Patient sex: F
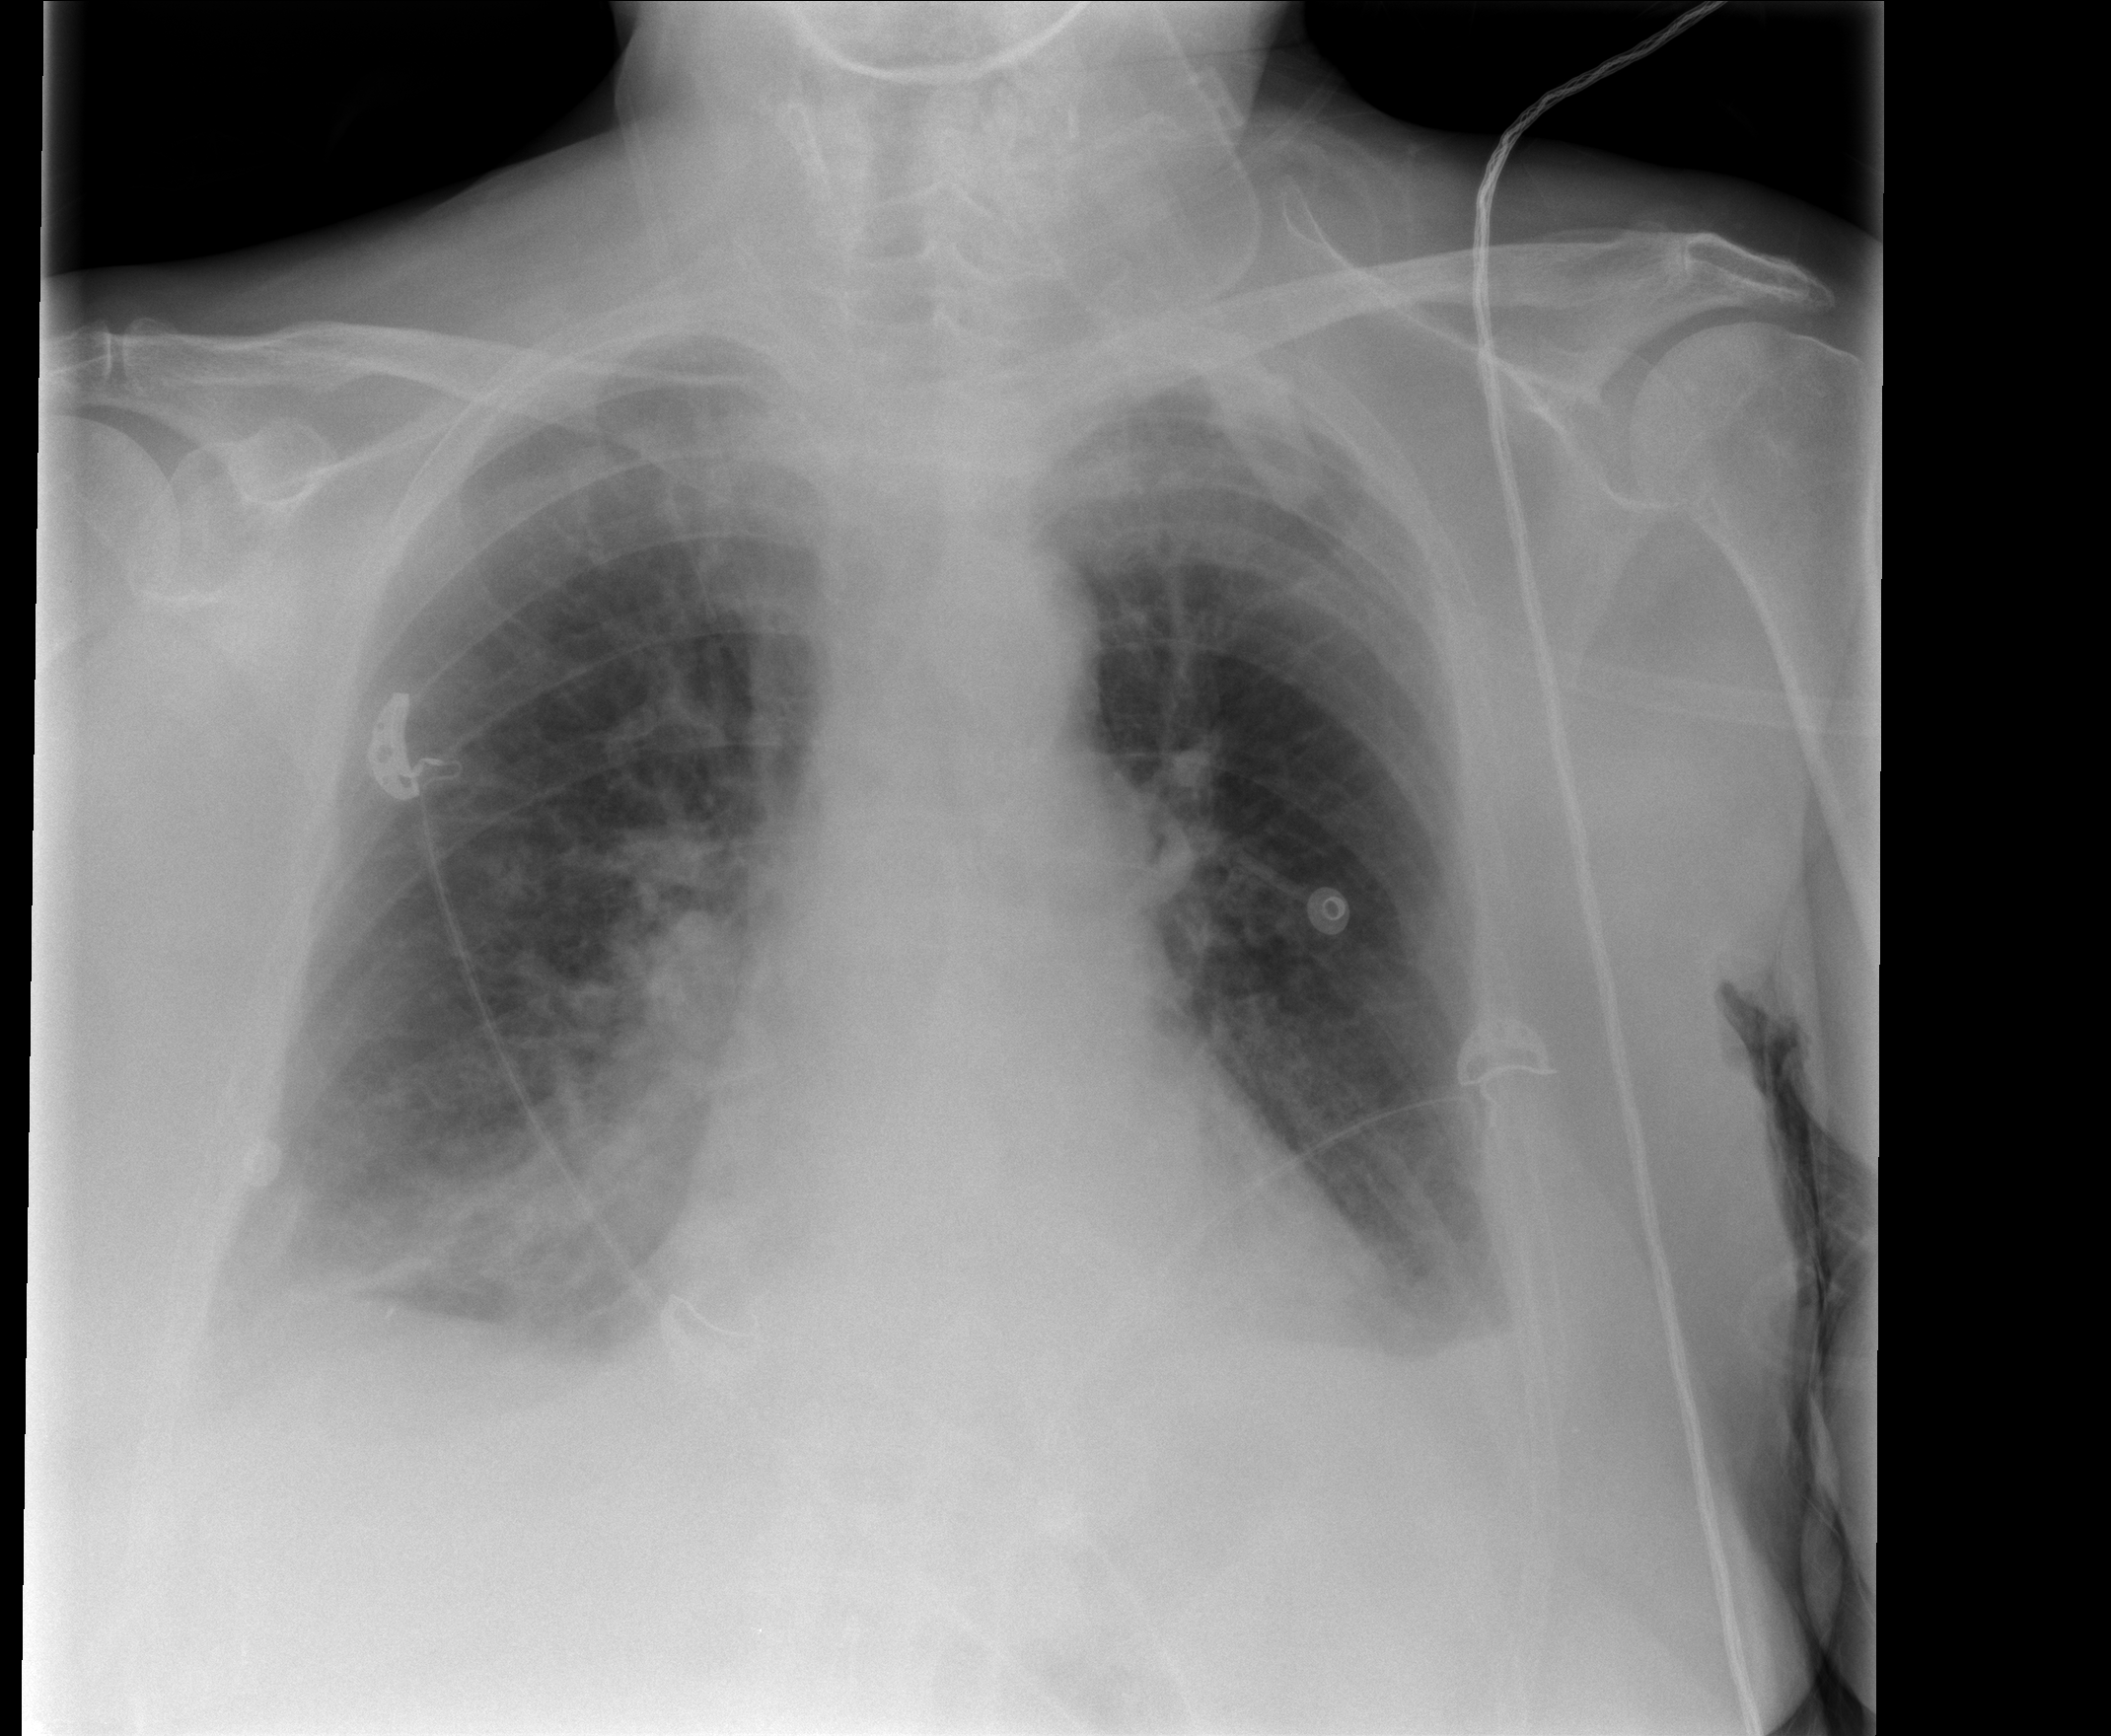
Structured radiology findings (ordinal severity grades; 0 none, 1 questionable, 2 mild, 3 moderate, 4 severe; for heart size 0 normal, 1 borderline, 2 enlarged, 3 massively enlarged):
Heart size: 2
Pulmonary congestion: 3
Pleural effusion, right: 2
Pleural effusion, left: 2
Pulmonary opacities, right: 2
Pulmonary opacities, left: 0
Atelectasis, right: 2
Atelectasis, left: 3